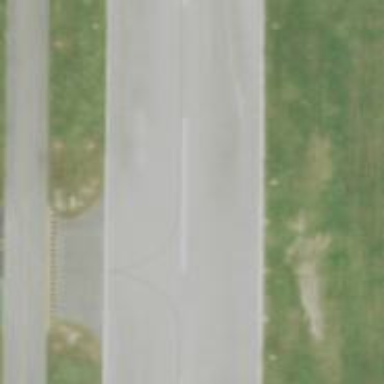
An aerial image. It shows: Runway surface made of asphalt at airport.